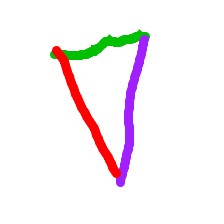
Shape: triangle